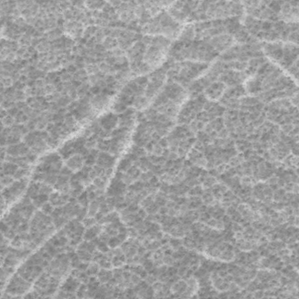
Label: frost